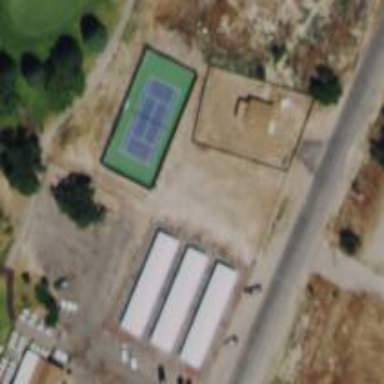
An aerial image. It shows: Tennis court on pitch designated for leisure land.